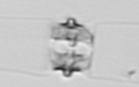
Label: Chaetoceros_didymus